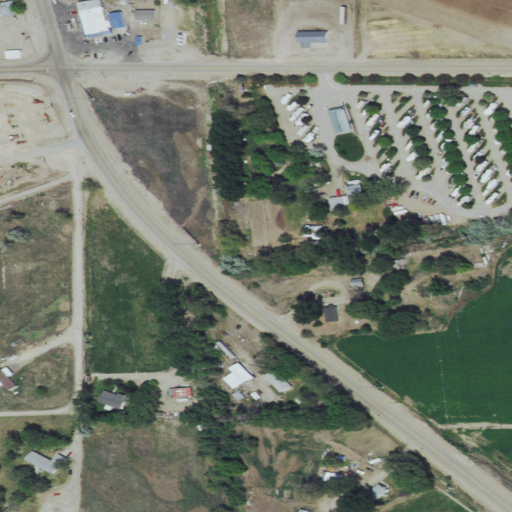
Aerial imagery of valley in Idaho named Sand Hollow containing cultivated crops, open development, pasture, low intensity development, medium intensity development, and high intensity development